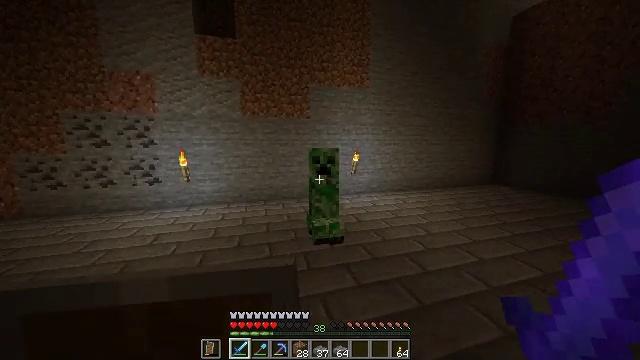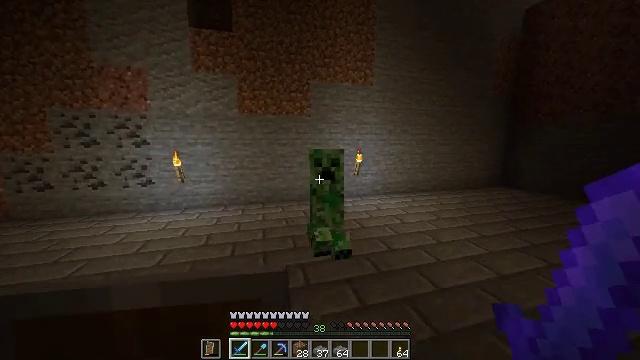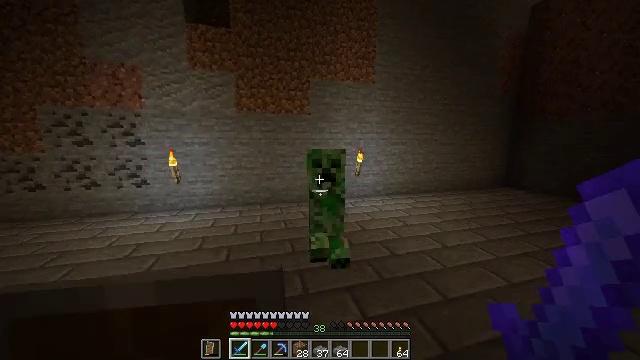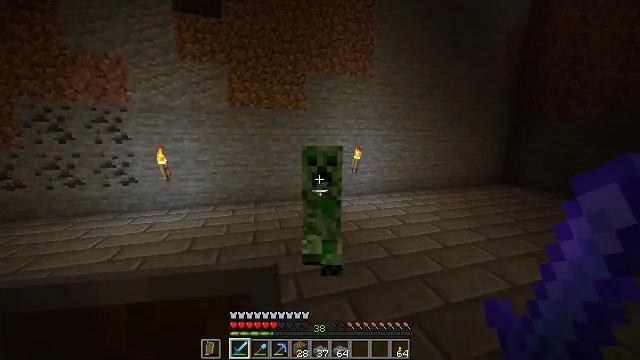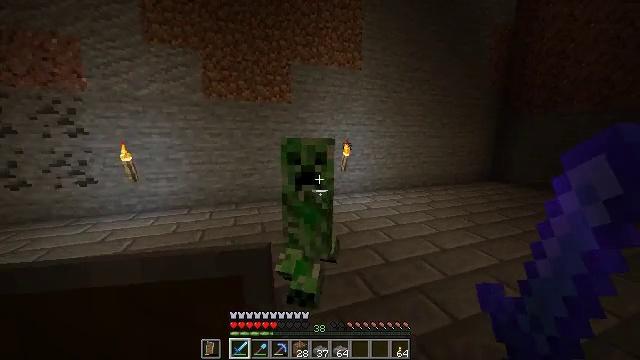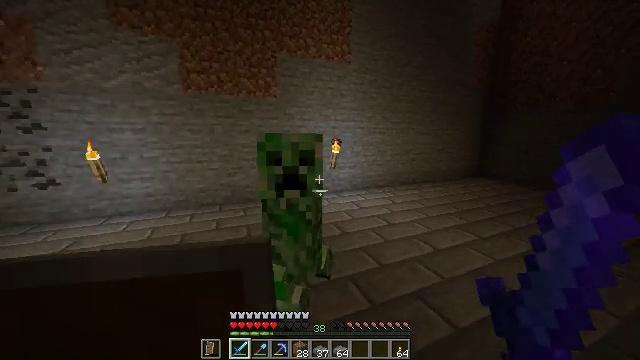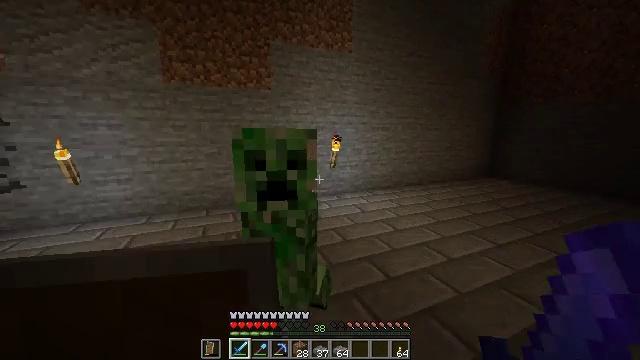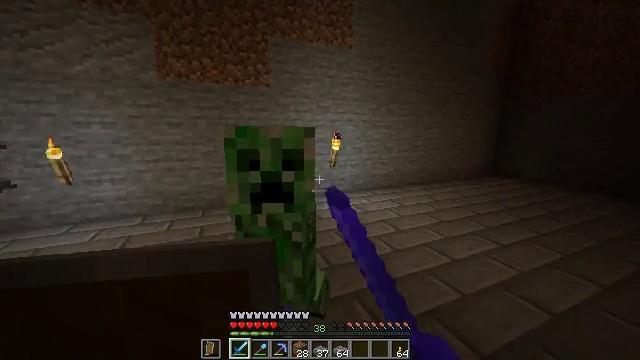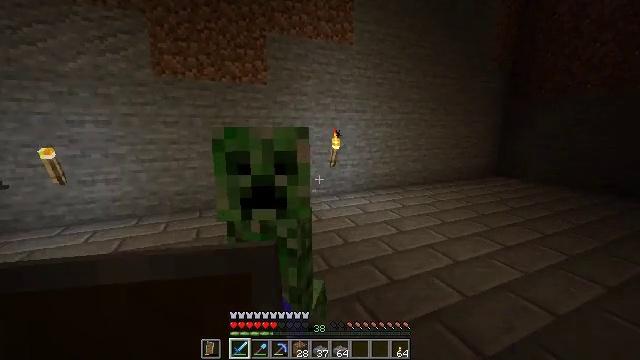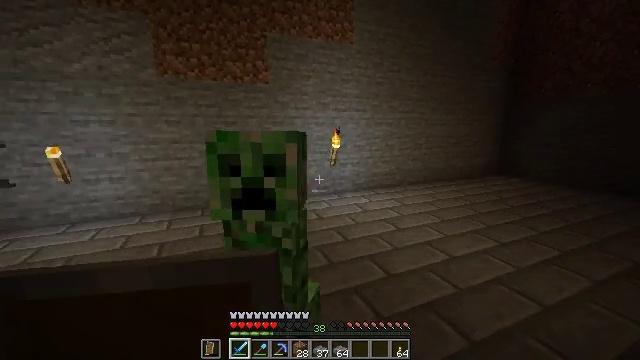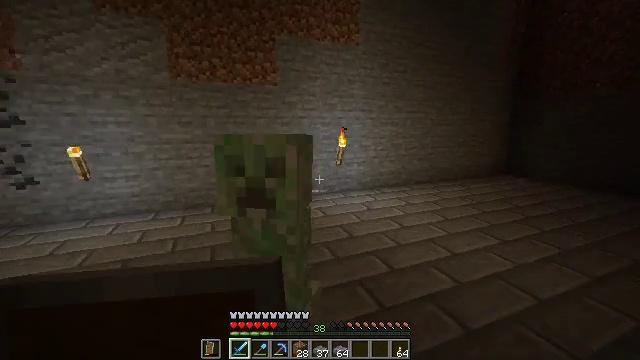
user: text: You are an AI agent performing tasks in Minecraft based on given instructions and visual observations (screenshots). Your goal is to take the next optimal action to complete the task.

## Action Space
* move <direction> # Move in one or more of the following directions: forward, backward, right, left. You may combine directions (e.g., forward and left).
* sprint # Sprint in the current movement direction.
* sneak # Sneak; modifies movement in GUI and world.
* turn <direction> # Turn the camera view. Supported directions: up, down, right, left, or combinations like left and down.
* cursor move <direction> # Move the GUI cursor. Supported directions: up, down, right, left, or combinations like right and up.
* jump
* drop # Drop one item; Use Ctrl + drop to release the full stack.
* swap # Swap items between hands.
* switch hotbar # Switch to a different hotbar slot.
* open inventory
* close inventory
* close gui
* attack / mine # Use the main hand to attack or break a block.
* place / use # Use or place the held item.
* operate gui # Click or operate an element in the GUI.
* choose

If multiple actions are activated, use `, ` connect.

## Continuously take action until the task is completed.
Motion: motion action
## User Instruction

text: Kill a creeper.
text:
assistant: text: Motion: move forward
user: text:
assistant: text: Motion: move forward
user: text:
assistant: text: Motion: move forward
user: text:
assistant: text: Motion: move forward, turn right
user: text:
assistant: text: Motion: turn right
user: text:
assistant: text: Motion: attack / mine
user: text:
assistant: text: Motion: move back, attack / mine
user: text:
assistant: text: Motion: move back, attack / mine
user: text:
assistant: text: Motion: move back
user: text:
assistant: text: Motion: move back, turn left
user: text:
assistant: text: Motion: no_op